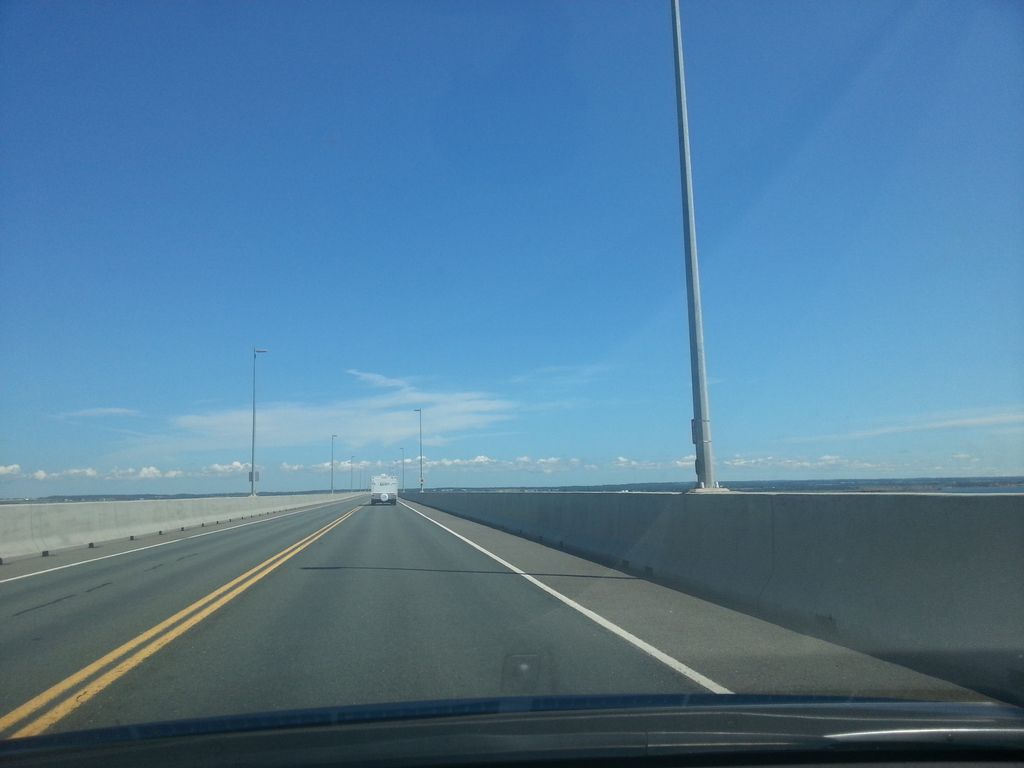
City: charlottetown